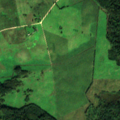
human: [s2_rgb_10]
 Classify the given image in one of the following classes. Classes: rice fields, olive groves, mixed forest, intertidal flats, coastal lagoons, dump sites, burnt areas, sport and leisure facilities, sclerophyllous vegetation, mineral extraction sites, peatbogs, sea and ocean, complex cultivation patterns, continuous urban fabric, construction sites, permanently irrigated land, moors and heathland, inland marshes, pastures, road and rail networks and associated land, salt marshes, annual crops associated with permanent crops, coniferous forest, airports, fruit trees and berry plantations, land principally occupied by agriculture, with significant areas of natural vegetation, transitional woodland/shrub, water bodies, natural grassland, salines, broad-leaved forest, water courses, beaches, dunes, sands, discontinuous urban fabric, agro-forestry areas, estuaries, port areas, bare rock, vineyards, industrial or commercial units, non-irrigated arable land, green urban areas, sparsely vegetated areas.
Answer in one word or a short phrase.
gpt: pastures, broad-leaved forest